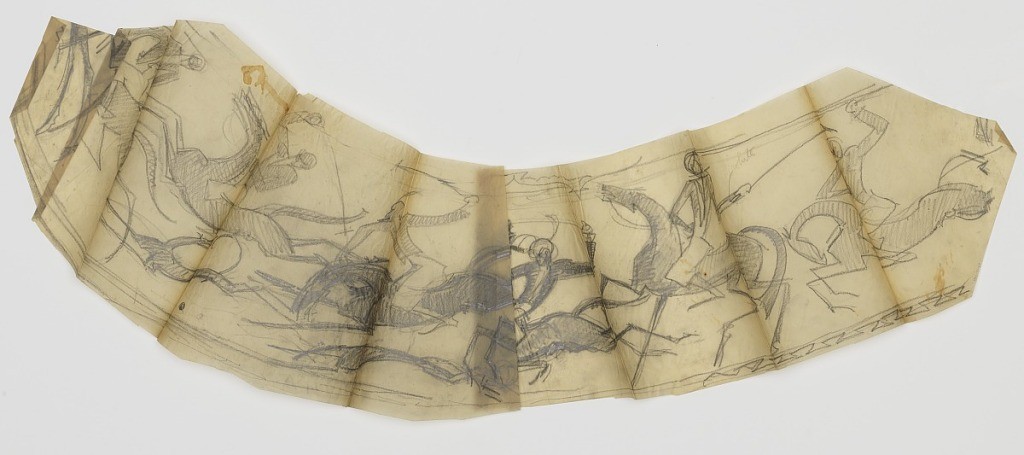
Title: Design for Lampshade, Polo Players
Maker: William Hunt Diederich, American, b. Hungary, 1884–1953
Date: ca. 1920
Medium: Graphite on tracing paper
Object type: Drawing
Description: Design for a lampshade intended to be executed in ironwork. Depiction of polo players, posed horizontally, each on horseback, with their arms raised and holding mallets. The